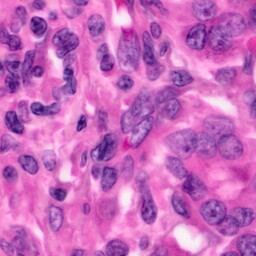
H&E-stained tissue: Pancreatic